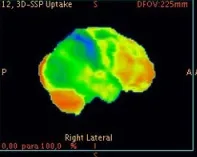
Metabolic map of brain Positron Emission Tomography with [18F]fluordeoxyglucose (FDG PET) study of case 2 revealing significant asymmetric, right-predominant glycolytic hypometabolism affecting posterior parietal regions and precuneus.
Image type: radiology (pet)